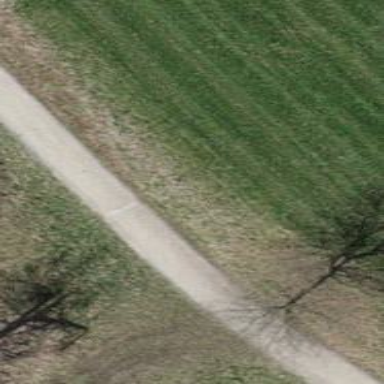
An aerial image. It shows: Compacted grade2 track for agricultural vehicles.